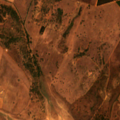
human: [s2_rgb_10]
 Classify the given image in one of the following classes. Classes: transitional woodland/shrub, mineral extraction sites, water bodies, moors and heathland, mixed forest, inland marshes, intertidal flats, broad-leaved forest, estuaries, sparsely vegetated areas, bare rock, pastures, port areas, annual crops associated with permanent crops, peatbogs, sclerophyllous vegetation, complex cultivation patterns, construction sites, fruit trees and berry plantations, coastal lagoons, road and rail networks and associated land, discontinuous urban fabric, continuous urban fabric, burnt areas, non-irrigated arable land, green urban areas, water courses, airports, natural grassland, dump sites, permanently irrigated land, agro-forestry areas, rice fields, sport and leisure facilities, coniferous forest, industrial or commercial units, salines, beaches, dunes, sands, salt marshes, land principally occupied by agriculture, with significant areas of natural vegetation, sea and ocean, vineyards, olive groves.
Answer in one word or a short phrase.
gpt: non-irrigated arable land, land principally occupied by agriculture, with significant areas of natural vegetation, agro-forestry areas, broad-leaved forest, water bodies